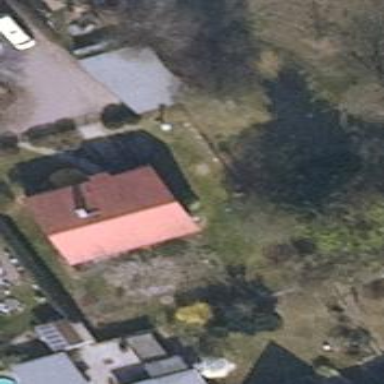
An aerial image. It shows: Simple house.